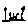
Label: square